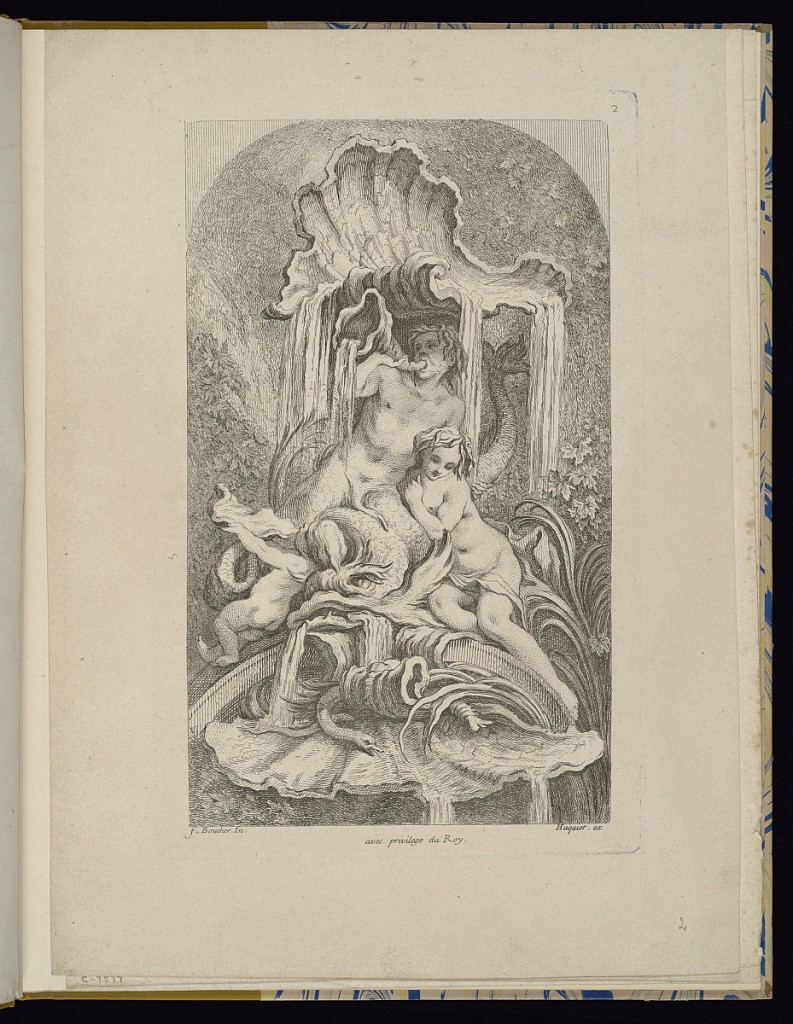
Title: Rocaille Fountain Design
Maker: François Boucher, French, 1703–1770
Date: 1736
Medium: Engraving on laid paper
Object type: Bound print
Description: Folio 2, plate 2 of a series of 7. Design for a fountain. Rocaille marine design with figures of a triton, nymph, putti, and snake depicted with a large shell above and below, which serve to catch water. Grotto garden landscape indicated in background.